RGB frame:
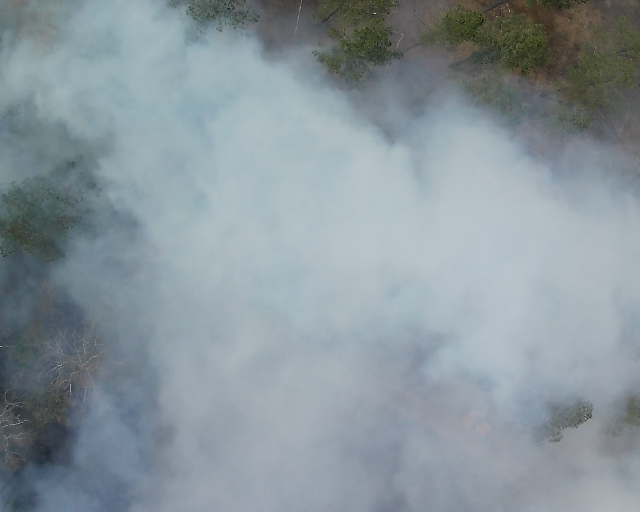
Thermal frame:
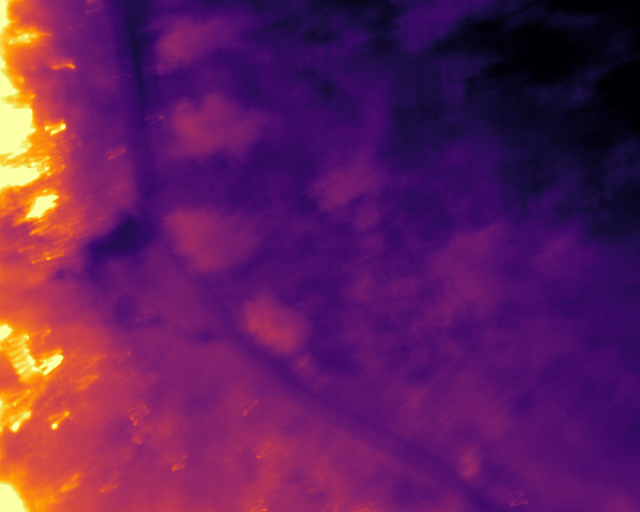
Captured: 2026-02-26 03:05:44
Pixels at or above 80 °C: 799 (fraction of frame: 0.002438)